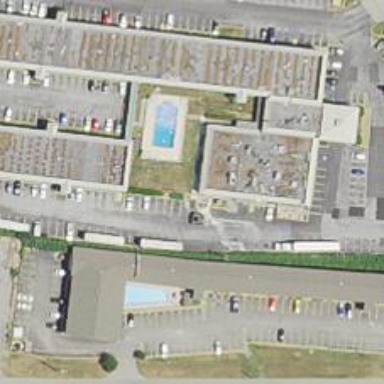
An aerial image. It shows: Hotel building.